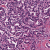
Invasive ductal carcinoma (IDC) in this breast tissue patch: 1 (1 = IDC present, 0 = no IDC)